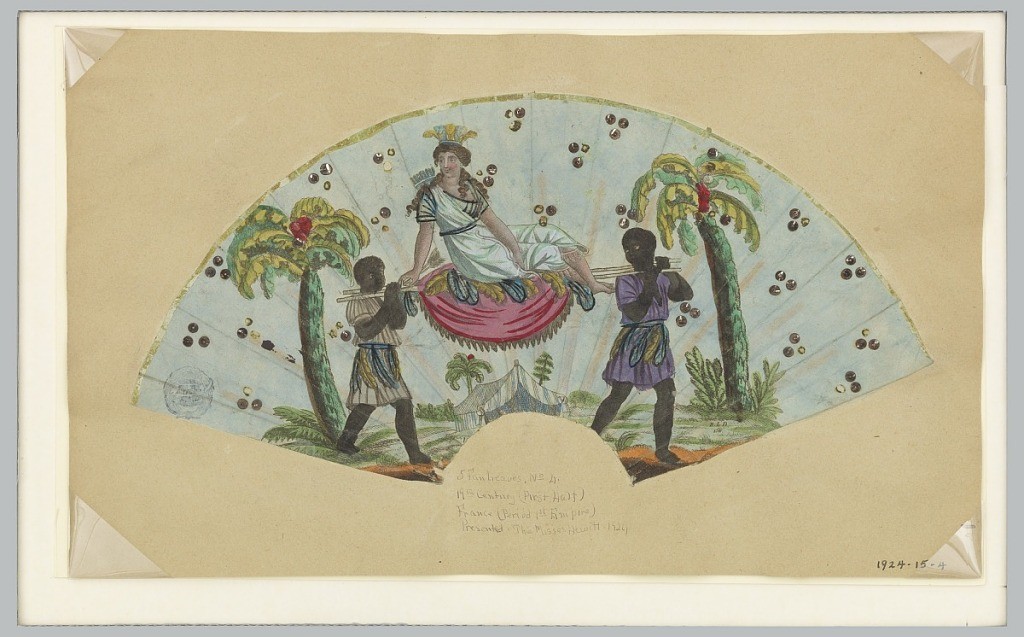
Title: Fan leaf
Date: early 19th century
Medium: Paper leaf with hand-colored etching, sequins
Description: Unmounted pleated fan leaf, with a hand-colored etching on paper showing a personification of America being carried on a litter swagged with red cloth, flanked by palm trees, scattered sequins.